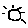
Label: sun